Question: I've boiled my layout down to this <URL> version
I am having two problems. The first, is that space between the side bar and the content is very large. I want them to be spaced as normal. In my case, I'm expecting the side bar to be 'span2' in size, my main content to be 'span7' in size and then a right hand column to be 'span3'.
'''
<div class="row-fluid">
<div class="span2">
<div class="well sidebar-nav-fixed">
<ul class="nav nav-list">
<li class="nav-header">Sidebar</li>
...other links ...
</ul>
</div>
</div>
<div class="span7 span-fixed-sidebar">
<div id="world-map" style="display:block;">&nbsp;</div>
</div>
<div class="span3">
<div class="row-fluid">
<div class="span12" id="country-info">
<h2 id="country-info-header">
The Detail Header
</h2>
<p id="country-info-summary">
A set of summary information. A short paragraph of text.
</p>
</div>
</div>
</div>
'''
However, I'm getting a result with a huge gap between my sidebar and my content (the red box), and the right hand content is on the left hand side and under my sidebar. How can I fix this layout?

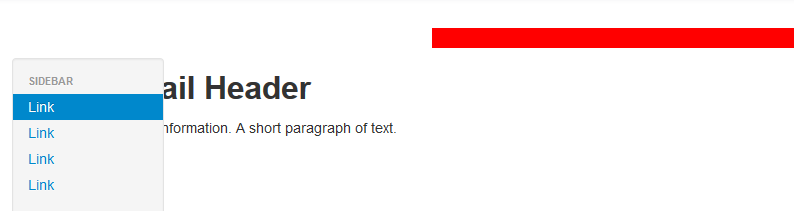
Answer: You need to experiment with Bootstraps 'offset' classes. I made you a quick example here:
<URL>
Your 'position:fixed' takes the element out of the natural flow of the page, and in a way "resets" the columns on the grid. Using Bootstrap's 'offset' classes can counteract that issue. Check here: <URL> under "Offsetting Columns".